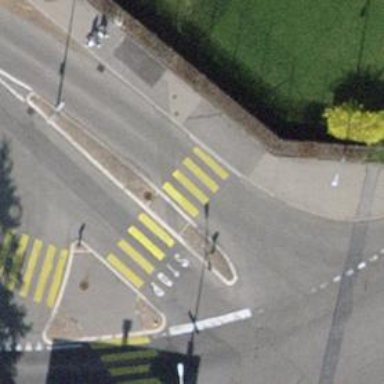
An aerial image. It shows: Traffic calming island.